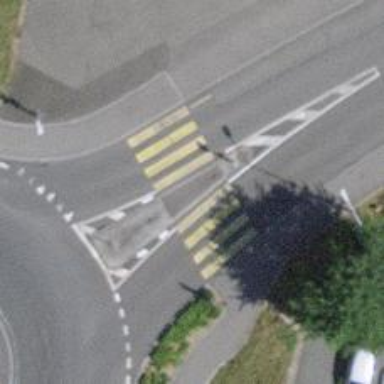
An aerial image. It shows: Uncontrolled zebra crossing with central island. The crossing is marked with zebra stripes.